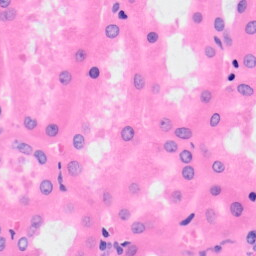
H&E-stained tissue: Kidney